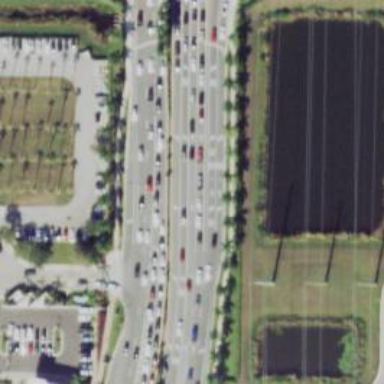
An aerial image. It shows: Tertiary link road with asphalt surface.